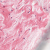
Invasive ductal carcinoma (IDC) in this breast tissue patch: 0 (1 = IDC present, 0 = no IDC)